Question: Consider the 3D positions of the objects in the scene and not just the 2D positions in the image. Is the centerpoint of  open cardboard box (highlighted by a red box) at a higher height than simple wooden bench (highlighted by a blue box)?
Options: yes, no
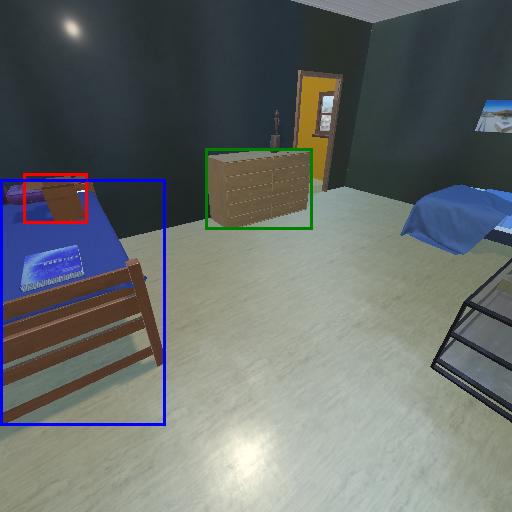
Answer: yes